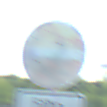
Verkehrszeichen: VerbotDerEinfahrt
Zusatzzeichen unten: SonstigeFahrzeugePersonengruppenFrei4
Umgebung: Outdoor, Suburban
Tageszeit: MorningAfternoon
Wetter: PartlyCloudy
Licht: Natural
Jahreszeit: NotSpecified
Kontrast: HighContrast